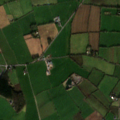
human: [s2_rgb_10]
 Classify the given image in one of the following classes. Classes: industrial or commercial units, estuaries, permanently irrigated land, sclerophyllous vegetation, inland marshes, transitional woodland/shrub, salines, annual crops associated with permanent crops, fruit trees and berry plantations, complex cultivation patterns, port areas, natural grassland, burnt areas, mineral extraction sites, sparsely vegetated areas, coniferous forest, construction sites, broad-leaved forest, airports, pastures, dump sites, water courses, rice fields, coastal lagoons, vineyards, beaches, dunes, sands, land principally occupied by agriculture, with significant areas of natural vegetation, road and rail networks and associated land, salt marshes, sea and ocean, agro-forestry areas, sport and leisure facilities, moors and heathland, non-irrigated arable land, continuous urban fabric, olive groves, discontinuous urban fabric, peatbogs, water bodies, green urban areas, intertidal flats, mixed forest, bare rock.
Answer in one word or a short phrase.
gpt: road and rail networks and associated land, pastures